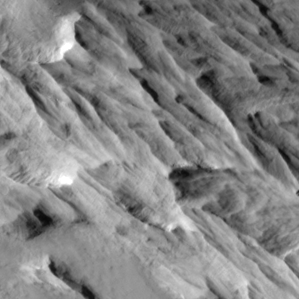
Label: non_frost